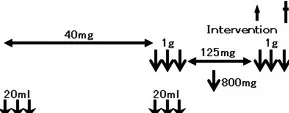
Treatment and clinical course. Top panel, doses and schedules of drug therapies. Middle panels, clinical findings. Abdominal pain and melena appeared after improvement of purpura and before treatment with steroid and immunosuppressants. The patient's melena and proteinuria did not improve after treatment with steroids, cyclophosphamide, infusion of RCC-LR (red cell concentrates - leukocytes reduced), and intravenous PGE1 (prostaglandin E1). Bottom panels, laboratory findings. Cre, creatinine; CRP, C-reactive protein; Hb, hemoglobin.
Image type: pathology (immunostaining)